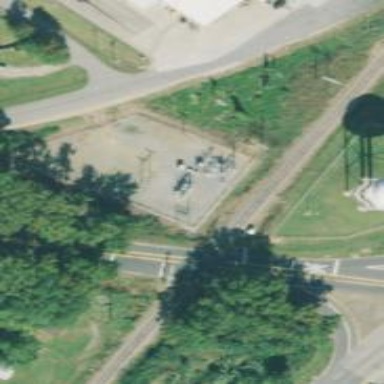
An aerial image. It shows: Distribution power substation secured by fence.